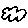
Label: cloud